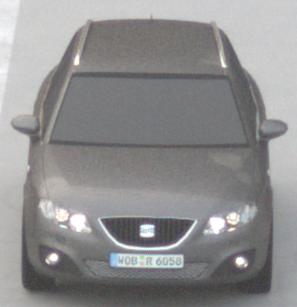
Make: SEAT
Model: Exeo ST 1.6
Detailed model: Exeo (3R) ST
Model produced from: 2010/05
Model produced until: 2010/08
Doors: 5
Color: gray
Road condition: dry road
Daytime: morning or afternoon
Contrast: low contrast